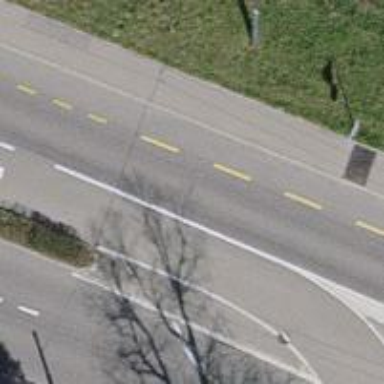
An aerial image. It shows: Secondary road with asphalt surface and trolley wires.